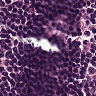
Metastatic tissue present: no